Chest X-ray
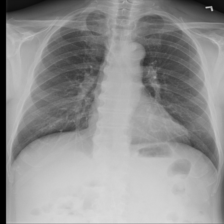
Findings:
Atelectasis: negative
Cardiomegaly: negative
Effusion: negative
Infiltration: negative
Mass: negative
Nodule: negative
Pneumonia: negative
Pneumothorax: negative
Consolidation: negative
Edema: negative
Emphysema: negative
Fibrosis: negative
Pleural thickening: negative
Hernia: negative